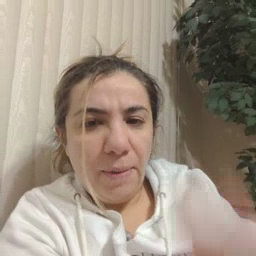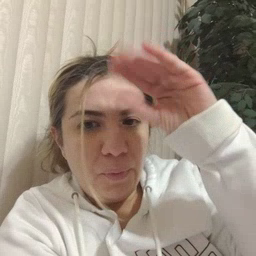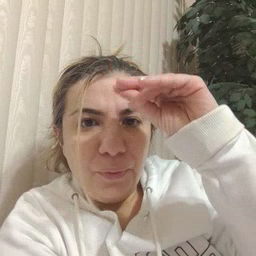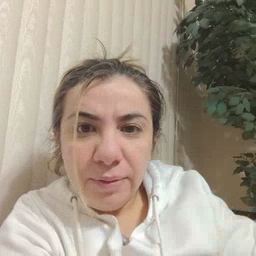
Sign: boy